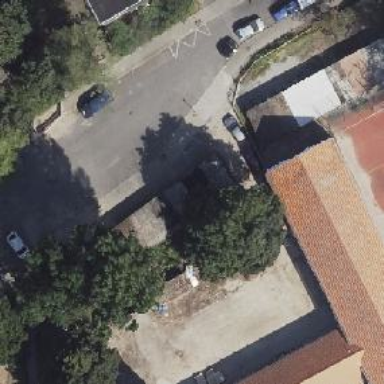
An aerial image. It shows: Group of garages.